Question: How can I convert a PNG file that I load in my code 'pygame' convert to boundaries for circle?
I have the following image 'png':

And I am using 'jpeg' file as a white background.
I mean, how can I prevent the circle from going in the PNG image? The circle moves left, right, up, down with arrows keys.
My code:
'''
import pygame
def main1():
width, height = 600, 600
posx, posy = 300, 300
screen = pygame.display.set_mode((width, height))
clock = pygame.time.Clock()
velocity = (0, 0)
done = False
pygame.display.update()
bg = pygame.image.load("maze1.png")
bg1 = pygame.image.load("maze2.jpeg")
while not done:
for event in pygame.event.get():
if event.type == pygame.QUIT:
done = True
keys = pygame.key.get_pressed()
screen.blit(bg1, (0, 0))
screen.blit(bg, (0, 0))
if keys[pygame.K_RIGHT]:
posx += 3
if keys[pygame.K_UP]:
posy -= 3
if keys[pygame.K_LEFT]:
posx -= 3
if keys[pygame.K_DOWN]:
posy += 3
cir = pygame.draw.circle(screen, (255, 200, 240), (posx,posy), 10)
pygame.display.flip()
clock.tick(30)
if __name__ == '__main__':
pygame.init()
main1()
pygame.quit()
'''
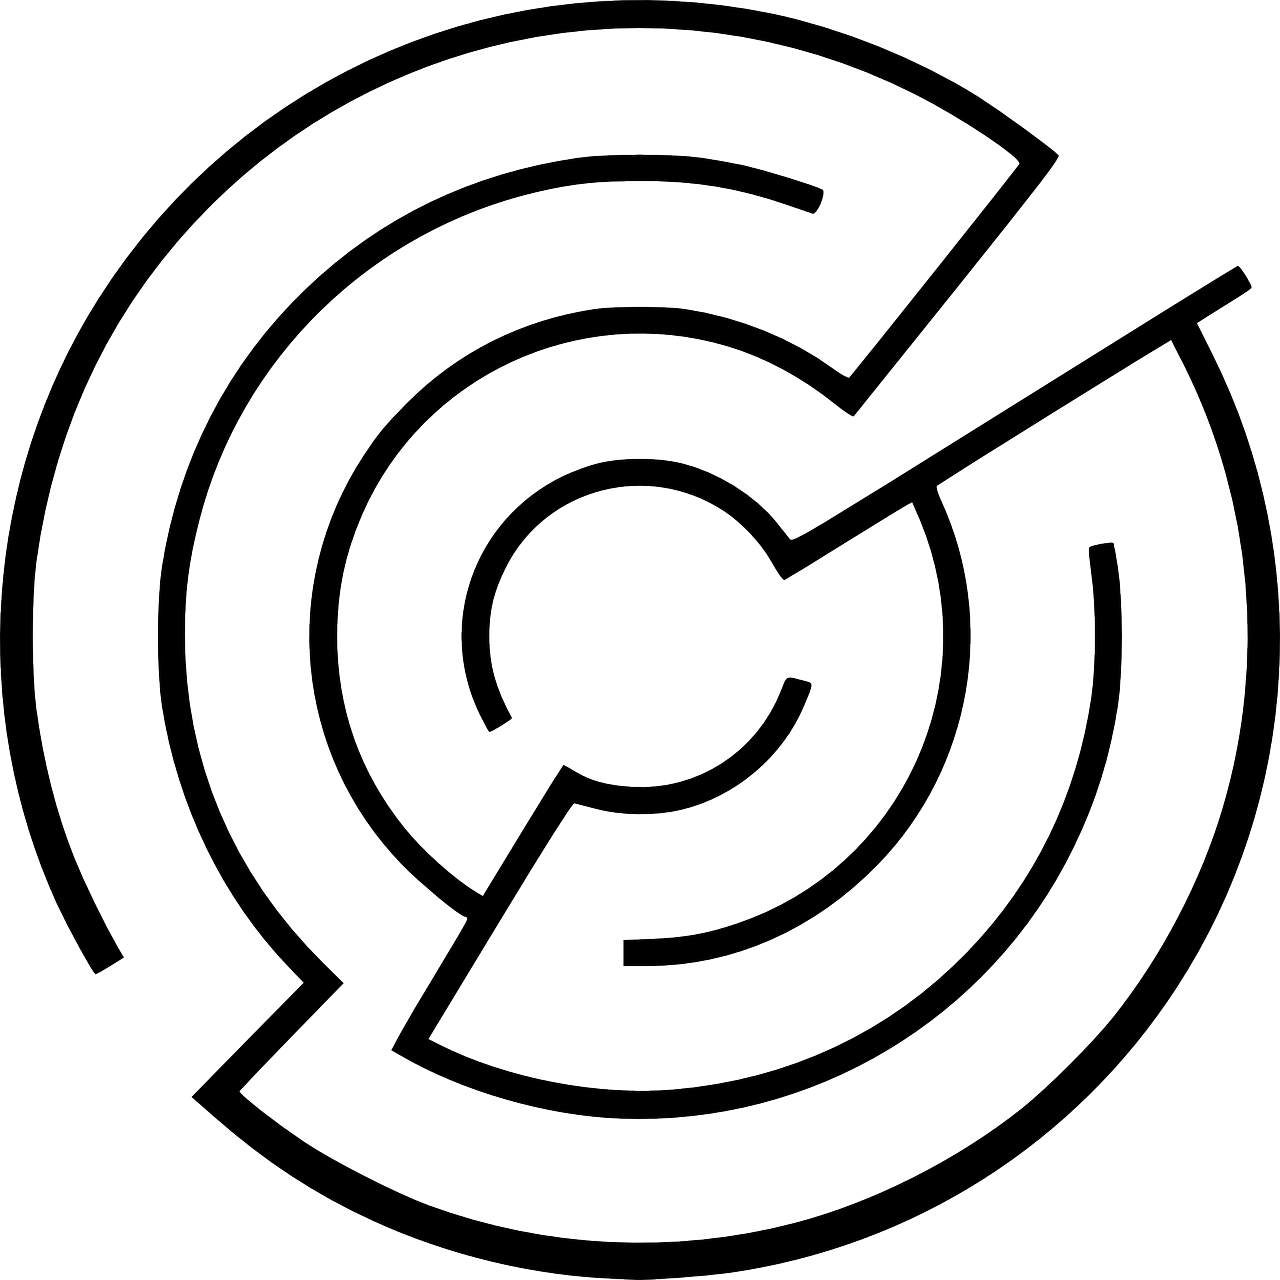
Answer: So - it turns out that what you want is a bit more complicated than what you are trying there.
Pygame has pixel-collision detection in one function, which is "pygame.sprite.collide_mask". Trying to do pixel verification yourself with Python code checking the pixels with 'image.get_at' to check for transparent pixels would be too slow - a pure Python loop through the pixels could be thousands of times slower than code that checks that in native code. Which means you have to use 'pygame.sprite.collide_mask'.
The problem with that function is that it only works with image masks - and they have to be attached to a sprite object, which also has to have a valid "rectangle" attribute. (<URL>
The bad part is that you have to create all those things properly. The good part is that you can have some extra benefits from having Sprite objects in your code - like encapsulate some logic, and the "posx" and "posy" coordinates themselves. I kept the separate variables so you can come up with the best way you will want to do that.
Another bit of bad news is that, despite being theoretically ok, and working "quite well", there are corner cases with the mask-collsion detection. You will notice when running these examples tha when you run into a corner, you may get stuck. I tried to mitigate that with another "look ahead" step inside the collision detection function - it felt a bit better for me, but the moving circle can get stuck sometimes .
Anyway, there goes all the code:
'''
"""
Author: Muhammad Nouman
https://stackoverflow.com/questions/45673808/how-to-convert-png-image-to-boundries-for-circle-pygame
"""
import pygame
class GameObject(pygame.sprite.Sprite):
def __init__(self, image):
super().__init__()
self.image = image
self.rect = self.image.get_rect()
self.mask = pygame.mask.from_surface(image)
def can_move(self, delta_pos, wall_map, count=1):
old_pos = self.rect.center
self.rect.centerx = self.rect.centerx + delta_pos[0]
self.rect.centery = self.rect.centery + delta_pos[0]
result = bool(pygame.sprite.collide_mask(self, wall_map))
if count:
result &= not self.can_move(delta_pos, wall_map, count - 1)
self.rect.center = old_pos
return not result
def main1():
width, height = 600, 600
posx, posy = 300, 300
screen = pygame.display.set_mode((width, height))
clock = pygame.time.Clock()
velocity = (0, 0)
done = False
pygame.display.update()
bg = pygame.image.load("maze1.png")
bg = pygame.transform.rotozoom(bg, 0, width / bg.get_width())
bg1 = pygame.image.load("maze2.jpeg")
character_image = pygame.Surface((20,20), pygame.SRCALPHA)
pygame.draw.circle(character_image, (255, 200, 240, 255), (10, 10), 10)
character = GameObject(character_image)
character.rect.center = (posx, posy)
tiled_maze = GameObject(bg)
while not done:
for event in pygame.event.get():
if event.type == pygame.QUIT:
done = True
keys = pygame.key.get_pressed()
screen.fill((255, 255,255))
screen.blit(bg, (0, 0))
if keys[pygame.K_RIGHT]:
if character.can_move((3, 0), tiled_maze):
posx += 3
if keys[pygame.K_UP]:
if character.can_move((0, -3), tiled_maze):
posy -= 3
if keys[pygame.K_LEFT]:
if character.can_move((-3, 0), tiled_maze):
posx -= 3
if keys[pygame.K_DOWN]:
if character.can_move((0, 3), tiled_maze):
posy += 3
character.rect.center = ((posx, posy))
screen.blit(character.image, character.rect)
pygame.display.flip()
clock.tick(30)
if __name__ == '__main__':
pygame.init()
main1()
pygame.quit()
'''
So, just to give a general idea: "masks" are simplified versions of images pygame can create that mark which pixels does contain something vs which pixels are fully transparent. They are created from images. The 'collide_mask' method requires a Sprite object, that has a 'rect' and a 'mask' attribute - the 'rect' contains the sprite position on the game field, and the 'mask' is the mask created from the image.
The maze can be made to be a single sprite covering all the field (also, it had to be scaled down to fit your screen size - I made it with a call to '...rotozoom'. SInce it already contains transparency,it is all set (also, note that if you are to have a solid color background, there is no need for a second image - you can use the 'fill' method of surfaces).
Now, the "circle" character has to have an image - so I spend some lines creating an in memory surface, and drawing a circle to it, and use this surface as the image for the "circle" sprite.
Since our sprite has to have a class on its own, I aded he colsiion detection logic as a method there - it basically takes a "future offset" when the sprite is to be moved, and the second sprite - in this case, always the maze. It "simulates" the new position, and check if "self" (i.e. the circle sprite) would be colliding with the "other sprite" mask in that position. If so, the 'if'statements in the game logic prevent the position from being updated. (tweaking these if statements a bit may get you a better experience, preventing "sticky" corners as they exist in the current maze).
All in all, I hope you can understand what was done here, and that you can improve on this code for a better use experience.